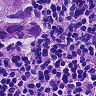
Metastatic tissue present: yes